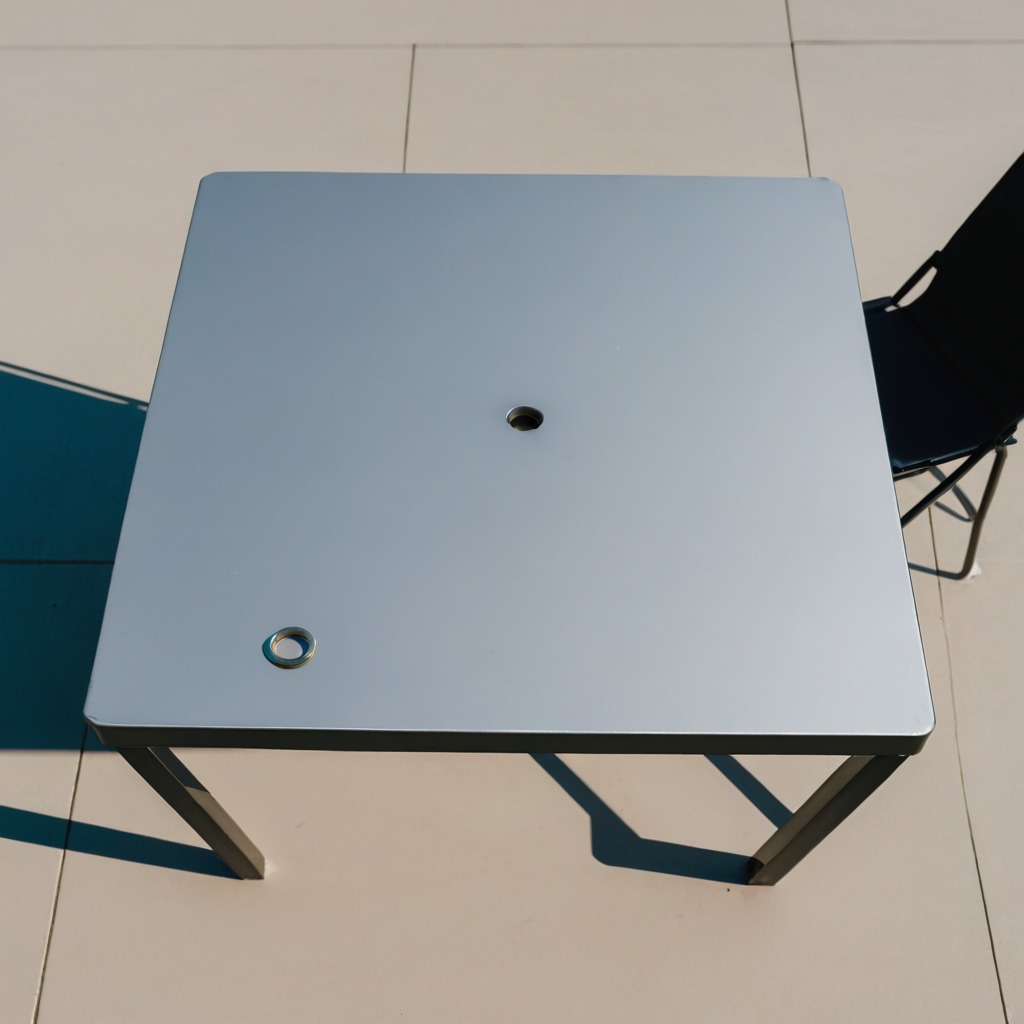
A flat metal washer lies on the table.